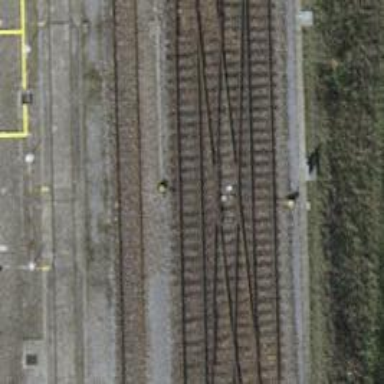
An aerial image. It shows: Single railway track with electrified contact line.